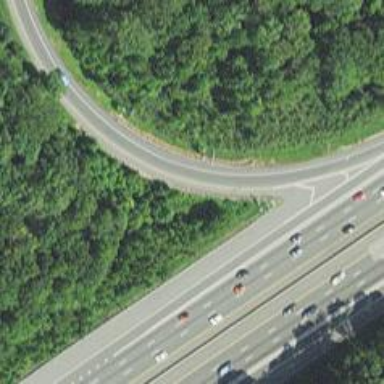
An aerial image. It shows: Motorway link.